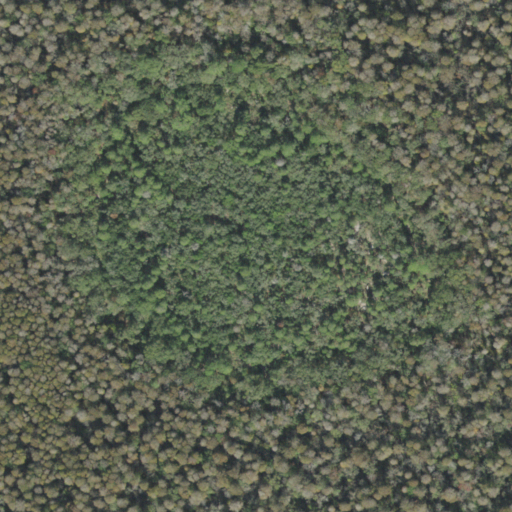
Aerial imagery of island in Florida named Buck Hammock containing woody wetlands, evergreen forest, and mixed forest